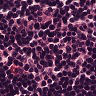
Metastatic tissue present: no